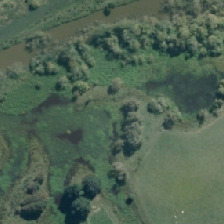
Land cover: herbaceous_freshwater_vege